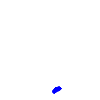
Particle: electron